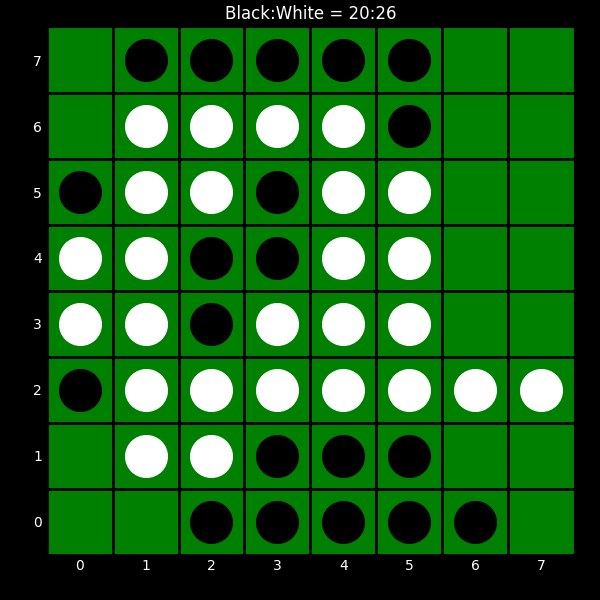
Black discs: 20
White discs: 26